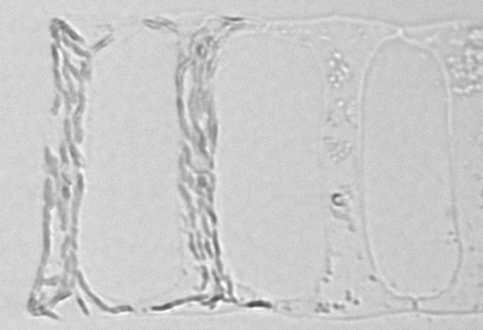
Label: Eucampia